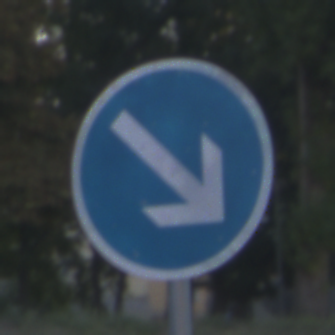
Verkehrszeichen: VorgeschriebeneVorbeifahrtRechts
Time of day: SunriseSunset
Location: Outdoor (Urban)
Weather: Clear
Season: NotSpecified
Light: Natural